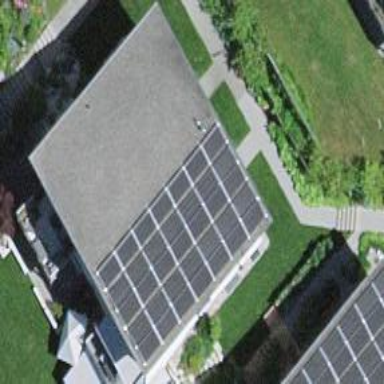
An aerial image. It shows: Solar photovoltaic panel on the roof of building used as solar power generator.